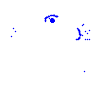
Particle: electron